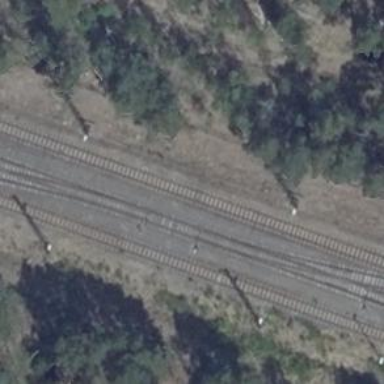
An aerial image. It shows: Rail yard with electrified contact lines for the trains.